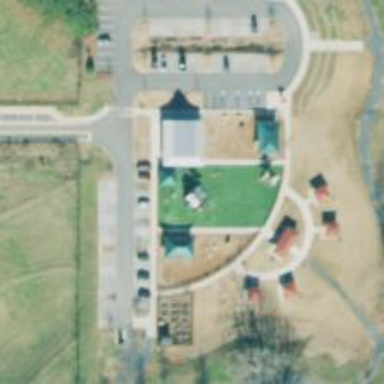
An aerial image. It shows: Springy playground.